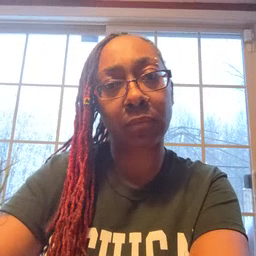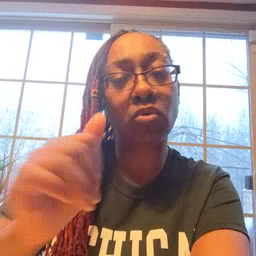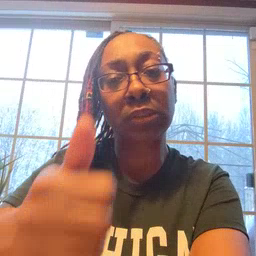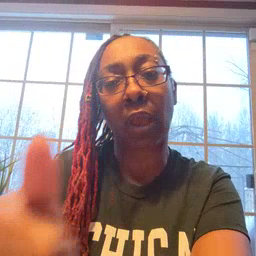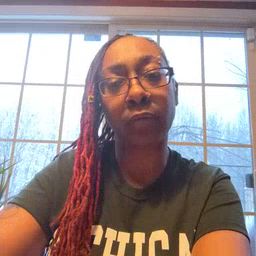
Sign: yourself